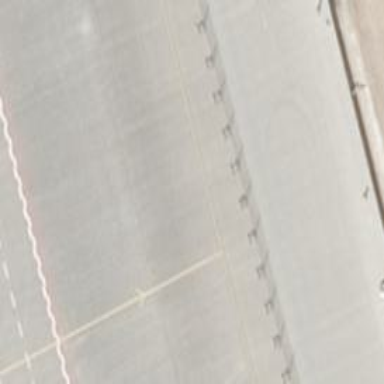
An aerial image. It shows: Parking position at the airport with concrete surface.